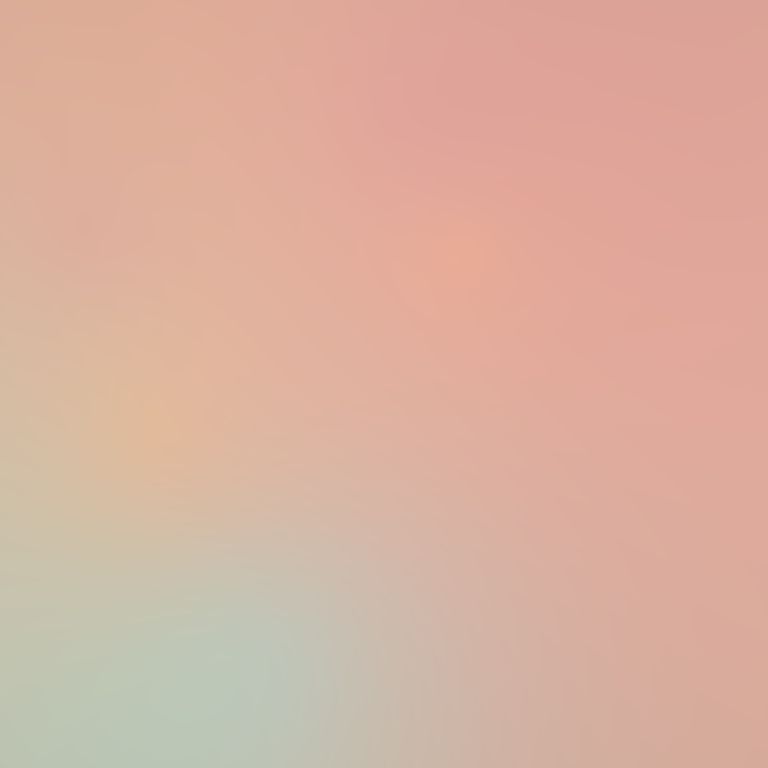
Abstract light effect, smooth gradient from soft peach to gentle mint, serene atmosphere, diffuse glow, no room, no furniture, no objects.